The picture encodes a bearing's raw vibration samples as pixel intensities in a 2-D grid. Classify the bearing condition as one of: normal, inner_race, outer_race, ball.
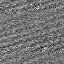
Answer: normal